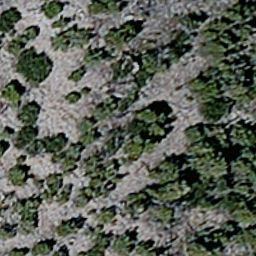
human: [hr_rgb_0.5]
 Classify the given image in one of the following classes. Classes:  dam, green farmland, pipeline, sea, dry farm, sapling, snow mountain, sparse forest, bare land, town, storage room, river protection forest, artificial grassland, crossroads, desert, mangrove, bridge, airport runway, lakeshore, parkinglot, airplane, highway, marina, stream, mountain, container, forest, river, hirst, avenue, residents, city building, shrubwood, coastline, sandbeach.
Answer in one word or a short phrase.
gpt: sparse forest